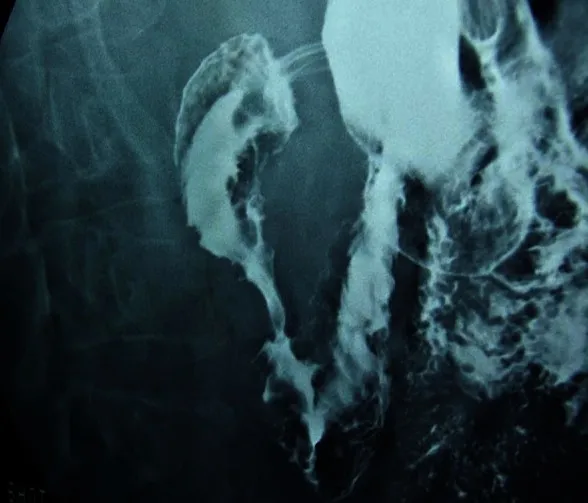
Gastric and duodenal dilatation is seen prior to stenosis in the second part of the duodenum.
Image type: radiology (x_ray)